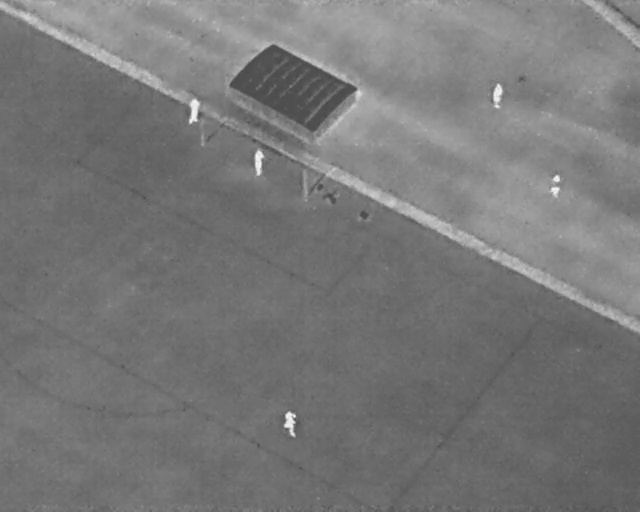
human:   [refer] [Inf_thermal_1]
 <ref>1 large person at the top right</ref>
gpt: <box>[[75, 16, 79, 19, 2]]</box>

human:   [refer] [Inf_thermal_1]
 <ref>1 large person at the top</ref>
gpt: <box>[[27, 20, 32, 22, 2]]</box>